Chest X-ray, PA view. Patient: 68 years old, sex F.
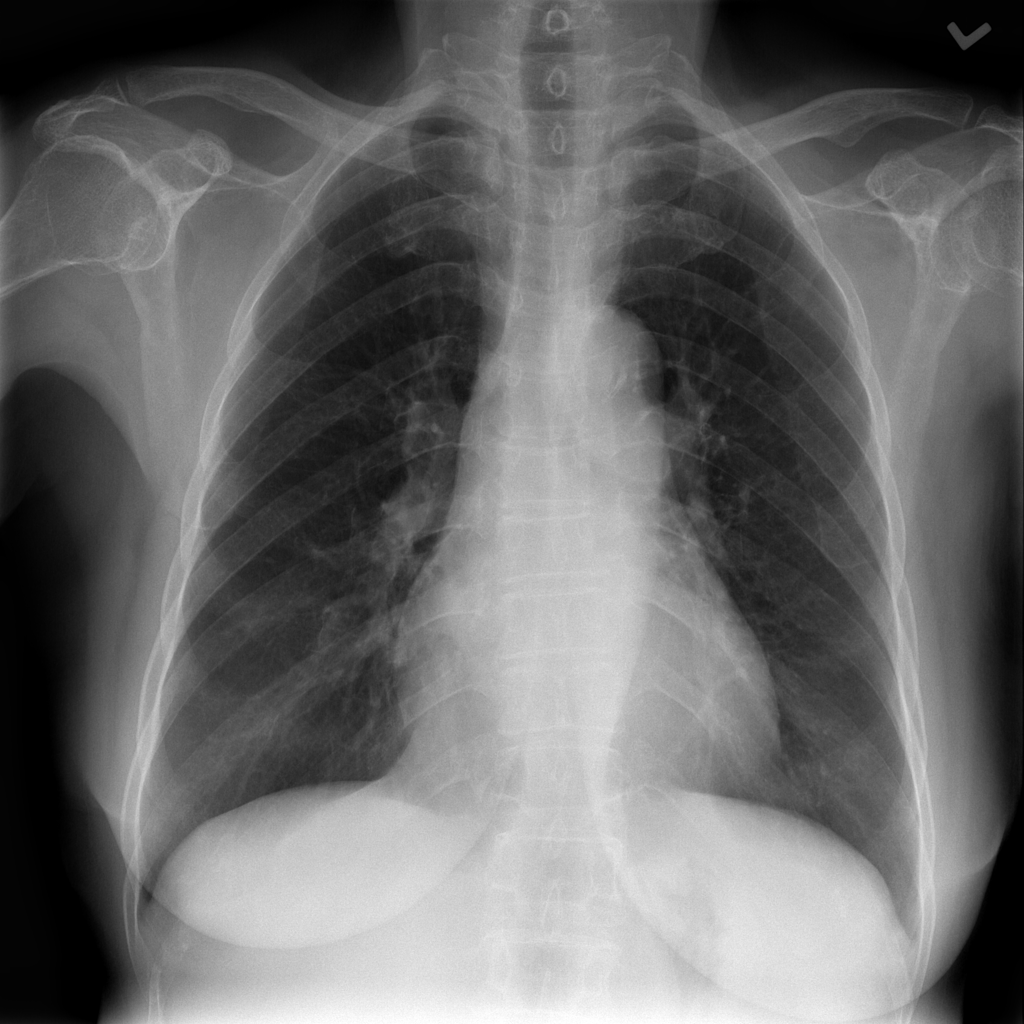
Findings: No Finding